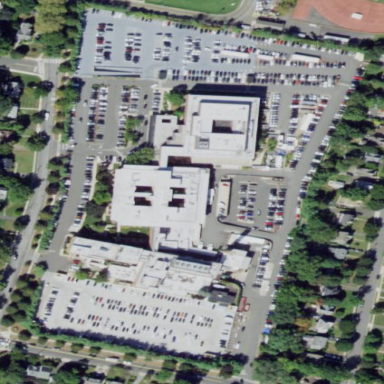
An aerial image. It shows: Healthcare facility identified as hospital.